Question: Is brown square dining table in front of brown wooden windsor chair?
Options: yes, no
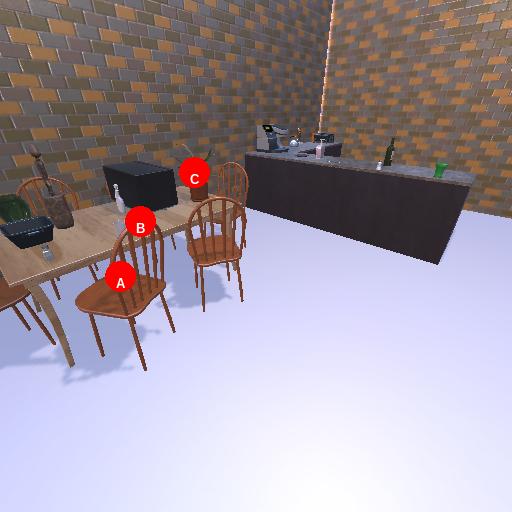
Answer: yes